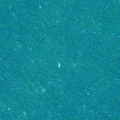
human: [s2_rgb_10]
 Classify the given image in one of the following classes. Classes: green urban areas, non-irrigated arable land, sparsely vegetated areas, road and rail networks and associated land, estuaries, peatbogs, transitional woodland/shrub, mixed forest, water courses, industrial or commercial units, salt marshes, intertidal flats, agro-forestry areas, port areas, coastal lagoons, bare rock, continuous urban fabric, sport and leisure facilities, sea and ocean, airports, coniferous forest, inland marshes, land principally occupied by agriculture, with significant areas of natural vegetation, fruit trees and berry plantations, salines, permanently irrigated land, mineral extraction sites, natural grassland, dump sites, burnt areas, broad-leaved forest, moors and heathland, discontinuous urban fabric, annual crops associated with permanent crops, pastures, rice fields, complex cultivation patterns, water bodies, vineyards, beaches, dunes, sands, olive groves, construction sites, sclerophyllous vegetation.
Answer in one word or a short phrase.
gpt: sea and ocean